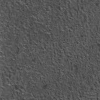
Atmospheric dust classification: not_dusty